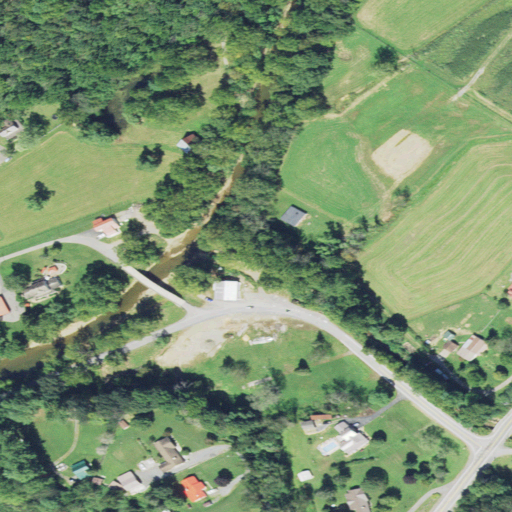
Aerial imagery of valley in West Virginia named Whites Draft containing pasture, deciduous forest, low intensity development, mixed forest, open development, medium intensity development, barren land, and high intensity development